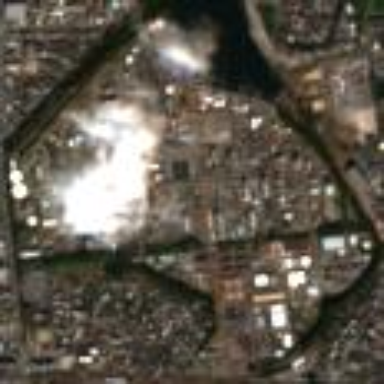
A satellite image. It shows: Industrial area designated for chemical use.